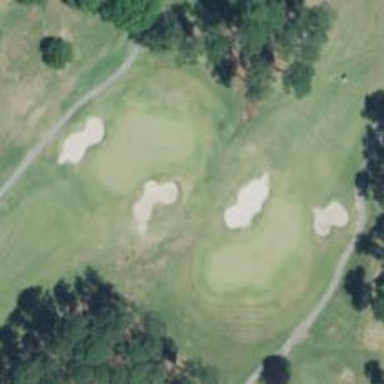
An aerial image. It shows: View of golf hole.